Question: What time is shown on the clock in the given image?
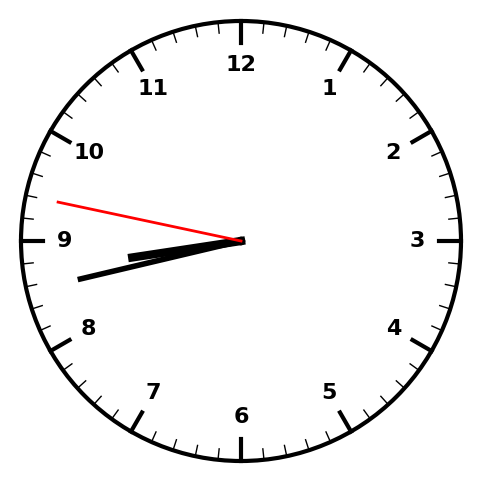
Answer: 08:42:47